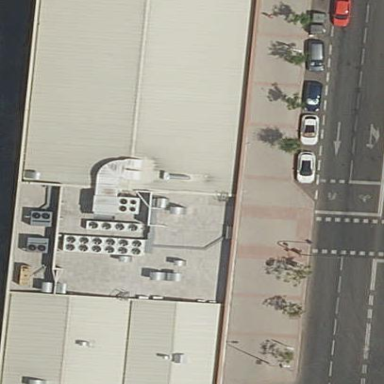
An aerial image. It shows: Retail building housing supermarket.